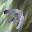
Label: 7